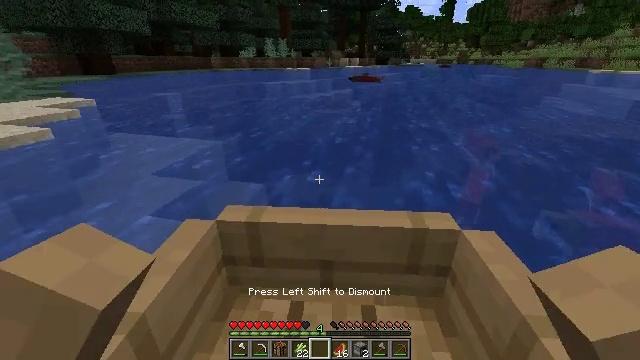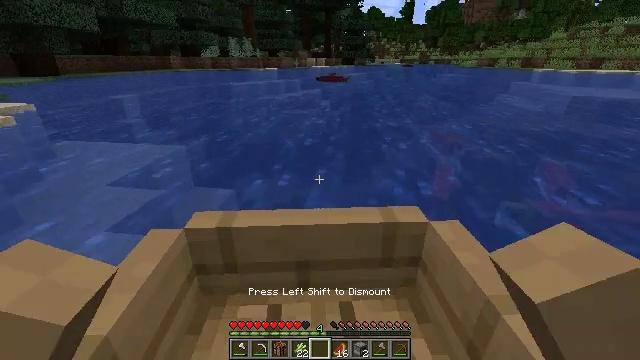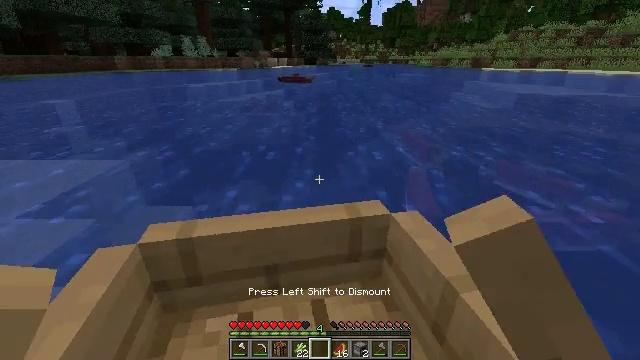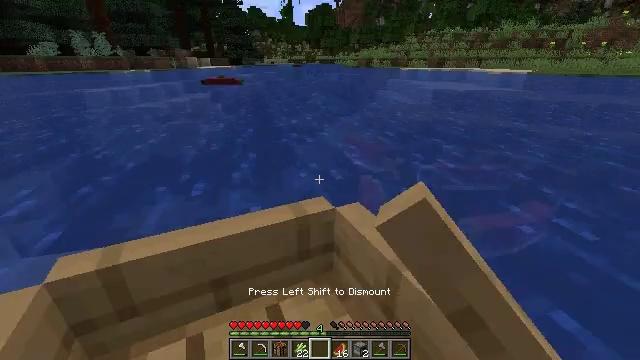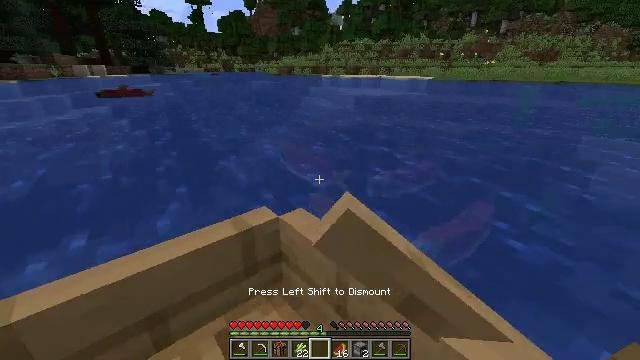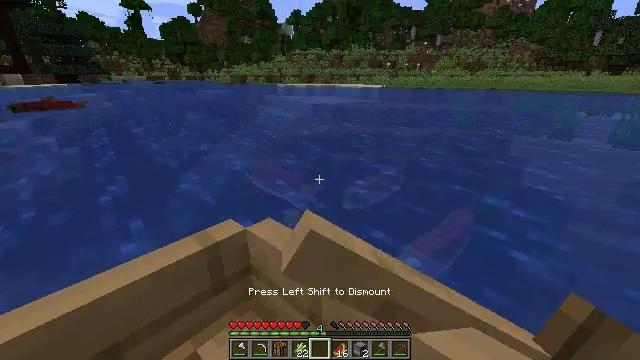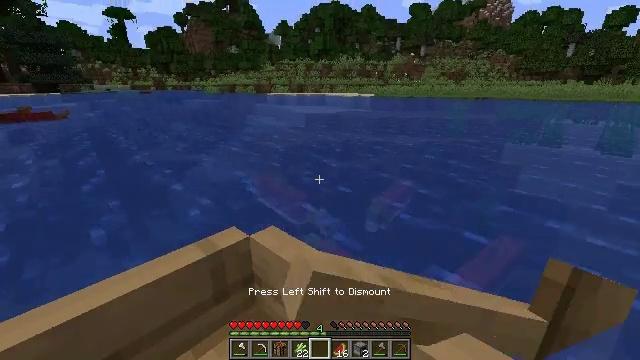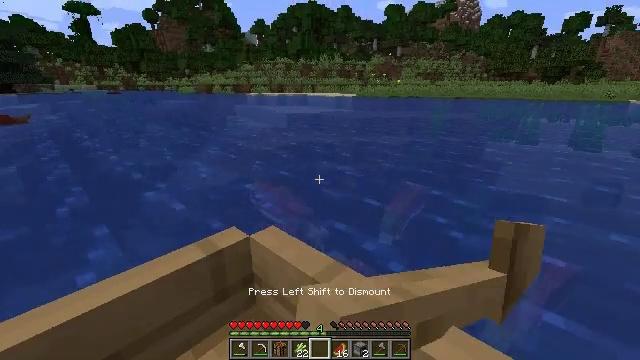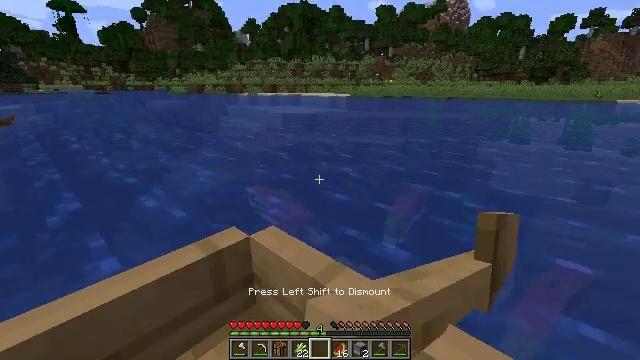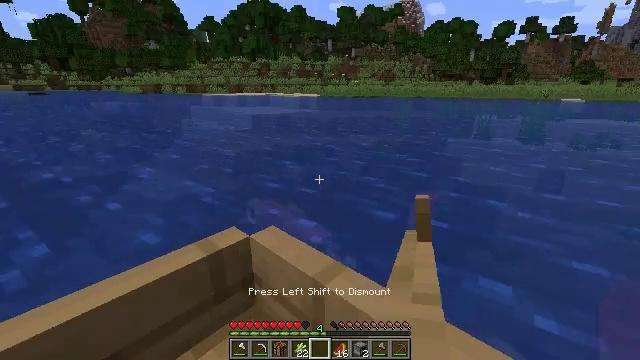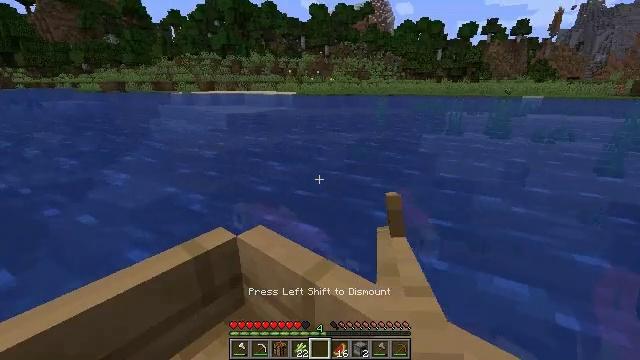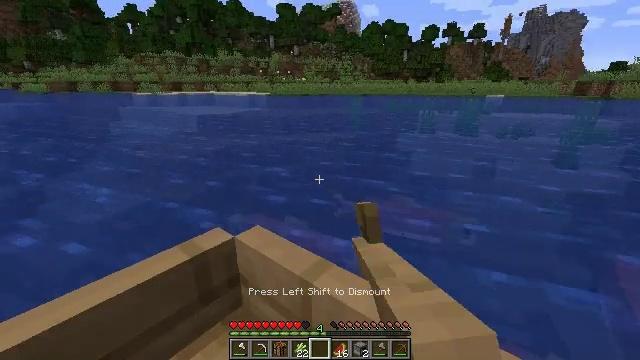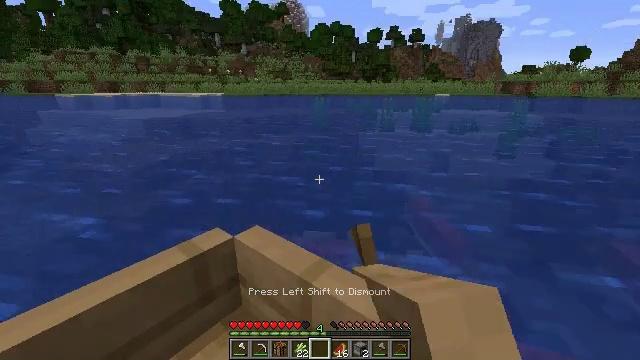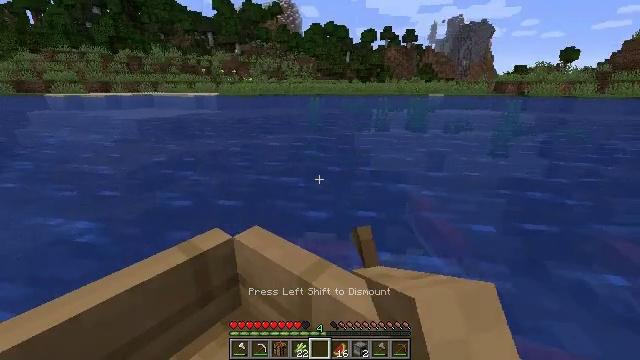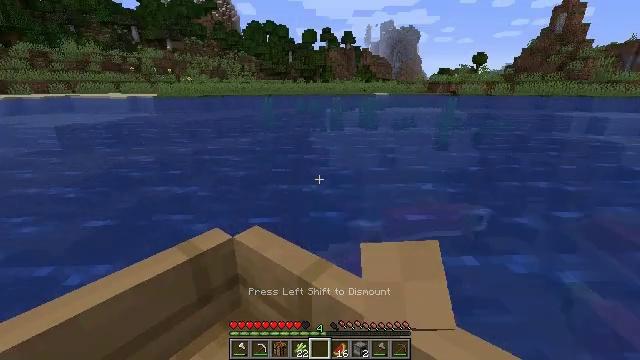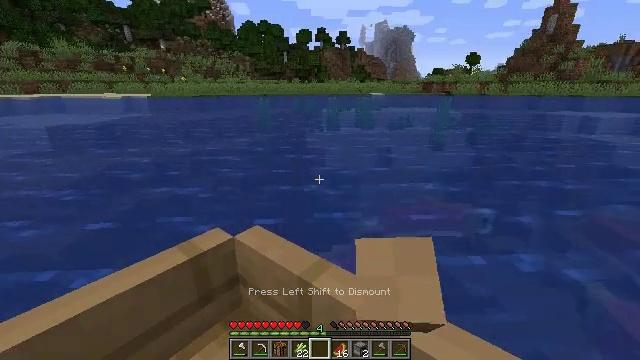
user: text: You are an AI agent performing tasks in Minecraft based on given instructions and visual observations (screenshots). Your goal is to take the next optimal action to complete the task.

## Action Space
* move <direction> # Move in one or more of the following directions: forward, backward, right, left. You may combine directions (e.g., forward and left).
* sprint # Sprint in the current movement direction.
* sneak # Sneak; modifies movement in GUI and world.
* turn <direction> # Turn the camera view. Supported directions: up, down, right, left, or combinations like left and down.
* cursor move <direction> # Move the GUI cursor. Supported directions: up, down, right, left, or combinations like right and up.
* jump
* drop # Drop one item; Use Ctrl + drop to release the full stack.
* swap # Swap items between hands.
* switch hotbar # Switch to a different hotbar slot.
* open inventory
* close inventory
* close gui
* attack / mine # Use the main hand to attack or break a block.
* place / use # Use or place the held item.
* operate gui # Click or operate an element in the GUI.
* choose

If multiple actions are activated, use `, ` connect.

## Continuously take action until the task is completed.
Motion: motion action
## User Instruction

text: Hunt a sheep.
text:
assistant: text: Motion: move forward and move right, turn right
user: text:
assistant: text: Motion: move forward and move right, turn right
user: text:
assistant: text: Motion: move forward and move right, turn right
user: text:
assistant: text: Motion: move forward and move right, turn right and up
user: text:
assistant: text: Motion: move forward and move right, turn right and up
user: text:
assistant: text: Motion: move forward and move right, turn up
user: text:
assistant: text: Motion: move forward and move right
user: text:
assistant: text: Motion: move forward and move right
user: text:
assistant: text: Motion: move forward and move right
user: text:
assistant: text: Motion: move forward and move right, turn right
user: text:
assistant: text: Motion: move forward and move right
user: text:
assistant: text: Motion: move forward and move right
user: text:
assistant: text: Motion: move forward and move right
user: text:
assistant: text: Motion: move forward and move right, sprint
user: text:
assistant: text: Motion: move forward and move right, sprint
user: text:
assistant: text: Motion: move forward and move right, sprint, turn left
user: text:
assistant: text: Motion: move forward and move right, sprint, turn left
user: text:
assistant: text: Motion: move forward and move right, sprint, turn left
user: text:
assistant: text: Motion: move forward and move right, sprint, turn left
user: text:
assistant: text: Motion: move forward and move right, sprint, turn left
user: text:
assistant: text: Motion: move forward and move right, sprint, turn left
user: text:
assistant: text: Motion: move forward and move right, sprint, turn left
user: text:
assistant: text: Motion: move forward and move right, sprint, turn left
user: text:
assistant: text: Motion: move forward, sprint, turn left
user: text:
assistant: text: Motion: move forward, sprint, turn left
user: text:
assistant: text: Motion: move forward, sprint
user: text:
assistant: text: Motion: move forward, sprint
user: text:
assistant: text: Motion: move forward, sprint
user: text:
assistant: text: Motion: move forward and move left, sprint
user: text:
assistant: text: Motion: move forward and move left, sprint